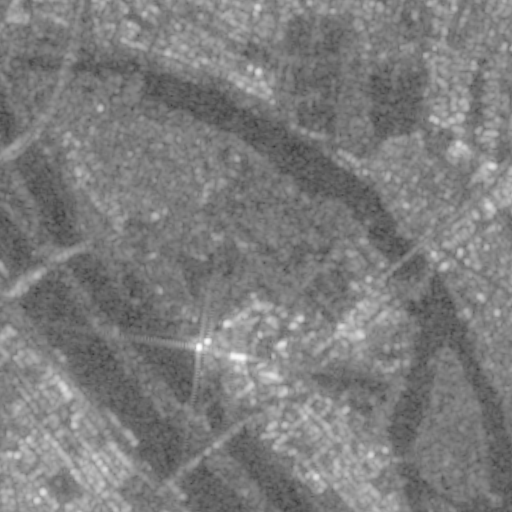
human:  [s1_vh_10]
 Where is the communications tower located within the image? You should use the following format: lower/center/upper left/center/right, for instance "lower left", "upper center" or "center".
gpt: The communications tower is located in the center of the image.
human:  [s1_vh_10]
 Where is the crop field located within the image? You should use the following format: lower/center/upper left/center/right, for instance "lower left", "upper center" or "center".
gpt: The crop field is located in the upper right of the image.
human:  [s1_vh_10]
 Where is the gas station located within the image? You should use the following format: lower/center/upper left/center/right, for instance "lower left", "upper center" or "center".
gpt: The gas station is located in the lower center of the image.
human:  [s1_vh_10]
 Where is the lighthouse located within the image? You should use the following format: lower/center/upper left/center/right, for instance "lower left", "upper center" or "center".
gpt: The lighthouse is located in the center right of the image.
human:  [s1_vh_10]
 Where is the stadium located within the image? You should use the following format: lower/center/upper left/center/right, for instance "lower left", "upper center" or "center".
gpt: The stadium is located in the upper right of the image.
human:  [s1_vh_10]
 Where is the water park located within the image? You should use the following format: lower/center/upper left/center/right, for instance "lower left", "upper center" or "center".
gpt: The water park is located in the center left of the image.
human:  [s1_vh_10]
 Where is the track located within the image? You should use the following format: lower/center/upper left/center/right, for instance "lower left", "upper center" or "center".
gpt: There is no track in the image.

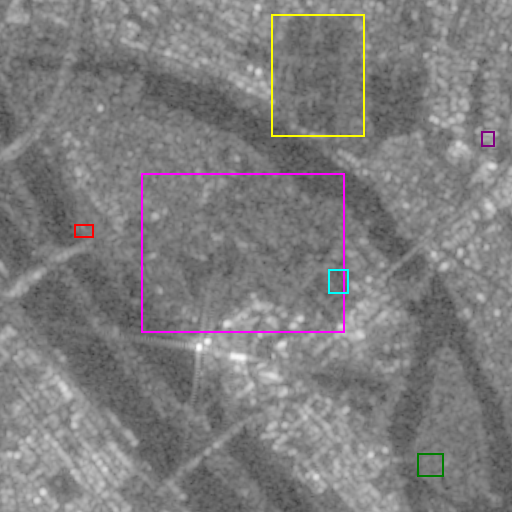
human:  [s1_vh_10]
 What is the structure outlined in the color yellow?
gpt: The structure outlined in yellow is a crop field.
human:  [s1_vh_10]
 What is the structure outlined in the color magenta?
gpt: The structure outlined in magenta is a park.
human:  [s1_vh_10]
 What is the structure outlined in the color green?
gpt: The structure outlined in green is a parking lot.
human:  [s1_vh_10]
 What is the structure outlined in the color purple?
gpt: The structure outlined in purple is a stadium.
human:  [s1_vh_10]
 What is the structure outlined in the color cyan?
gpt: The structure outlined in cyan is a track.
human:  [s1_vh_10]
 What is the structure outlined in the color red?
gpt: The structure outlined in red is a water park.
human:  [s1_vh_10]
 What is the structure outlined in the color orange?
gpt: There is no orange outline.